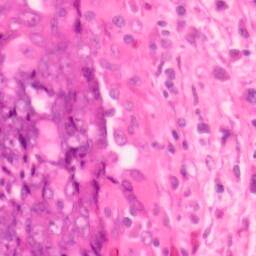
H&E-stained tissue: Colon